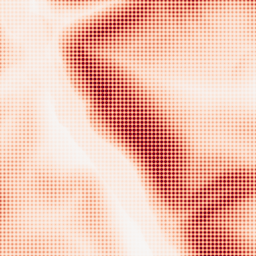
Category: morphological
Decomposition family: morphological_gradient
Decomposition parameters: size: 15
shape: disk
Upsampling method: sinc_blackman
Upsampling parameters: scale: 8
kernel_size: 8
Upsampling scale: 8